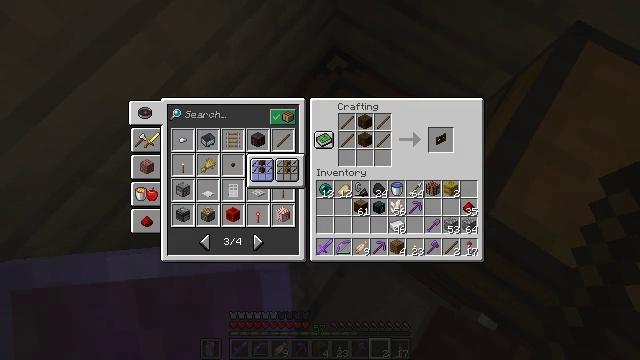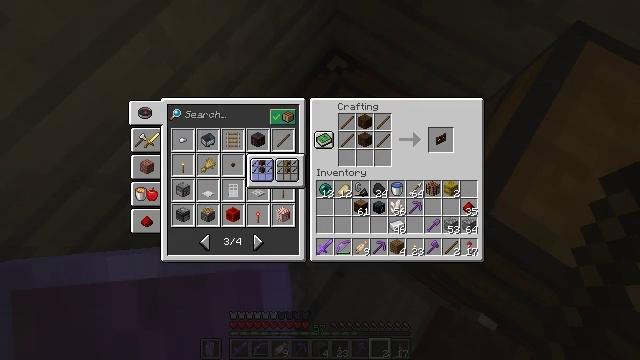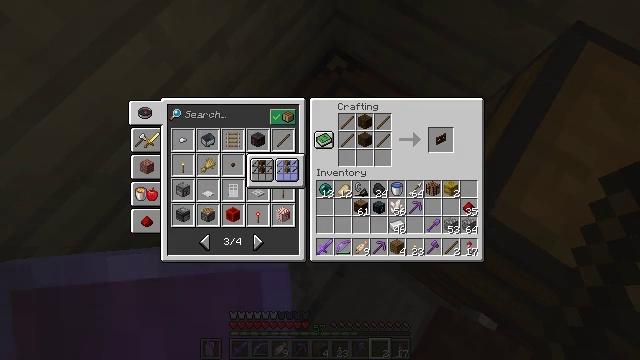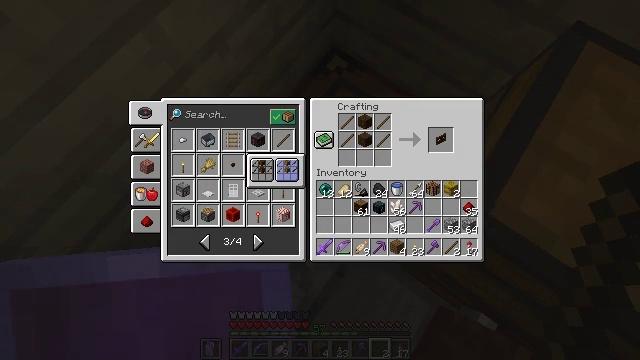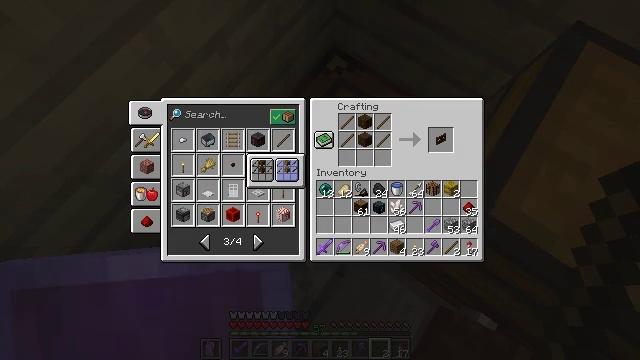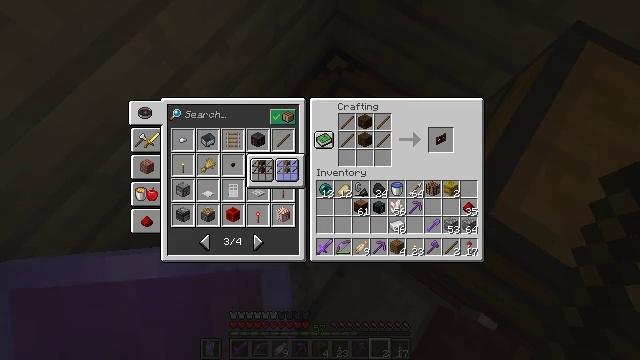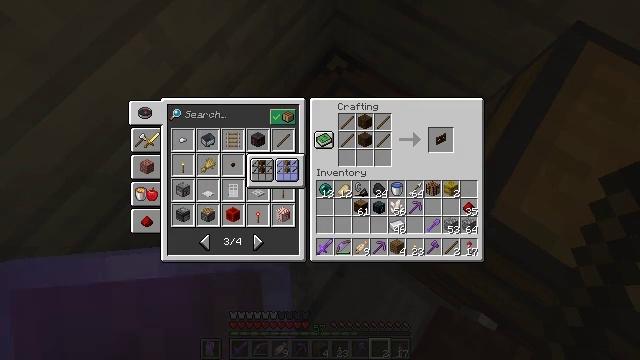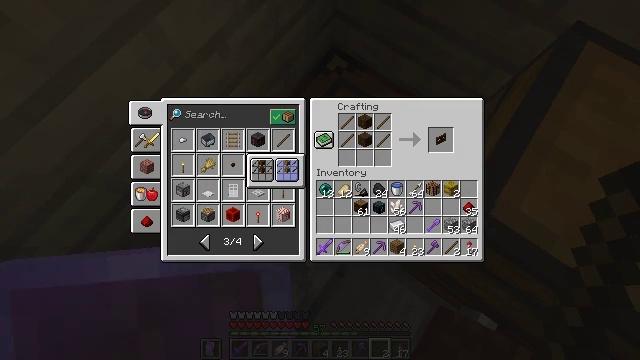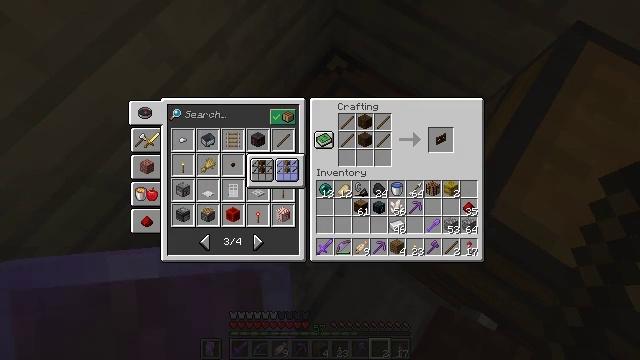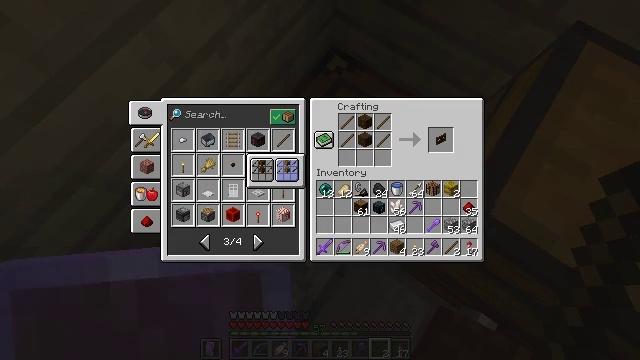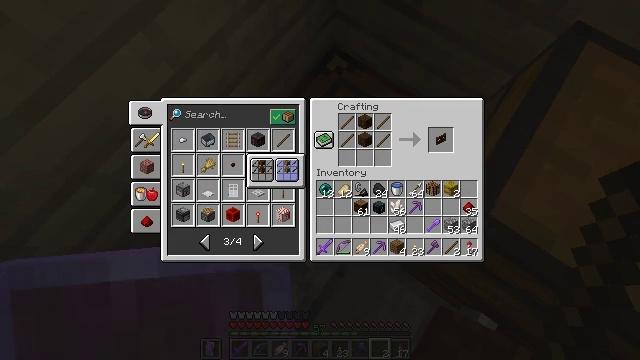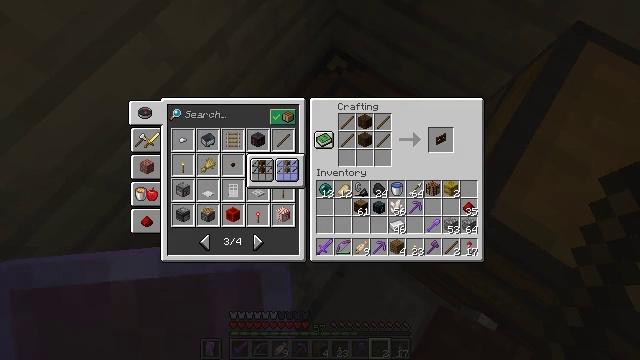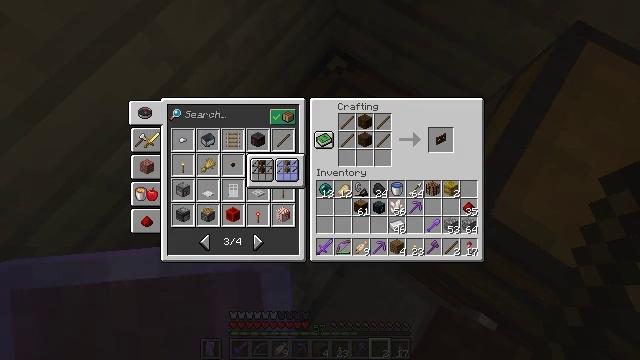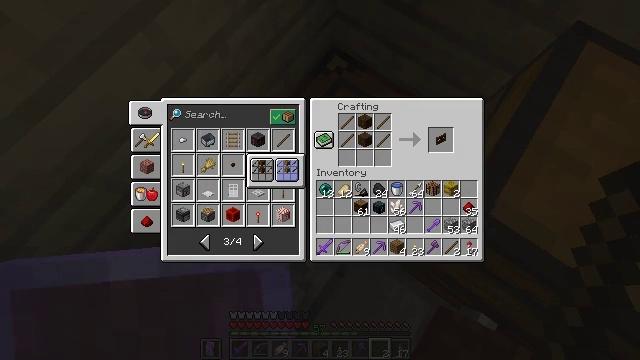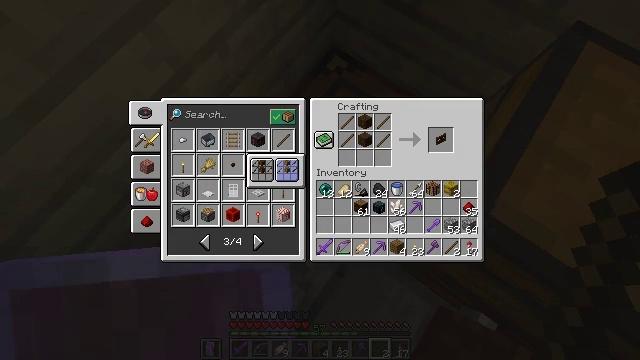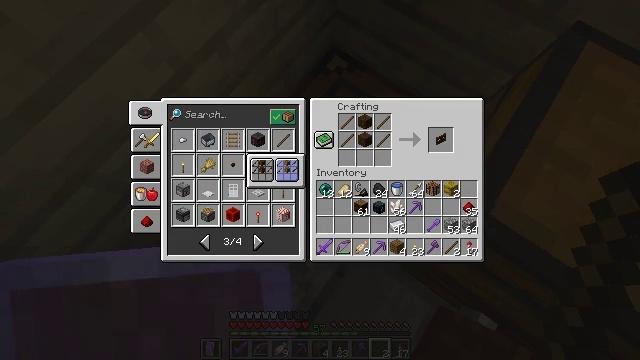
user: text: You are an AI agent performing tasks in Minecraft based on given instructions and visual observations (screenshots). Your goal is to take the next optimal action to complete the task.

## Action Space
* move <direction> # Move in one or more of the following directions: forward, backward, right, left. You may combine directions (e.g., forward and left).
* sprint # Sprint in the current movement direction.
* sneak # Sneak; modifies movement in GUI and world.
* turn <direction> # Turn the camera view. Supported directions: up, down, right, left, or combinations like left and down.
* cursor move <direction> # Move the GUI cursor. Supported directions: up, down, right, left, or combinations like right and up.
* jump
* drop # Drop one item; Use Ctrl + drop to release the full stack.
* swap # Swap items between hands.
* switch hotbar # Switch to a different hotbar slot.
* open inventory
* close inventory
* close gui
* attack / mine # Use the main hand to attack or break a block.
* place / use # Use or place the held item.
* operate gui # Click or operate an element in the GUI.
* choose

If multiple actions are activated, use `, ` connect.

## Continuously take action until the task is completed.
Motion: motion action
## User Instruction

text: Craft a spruce fence gate using the crafting table.
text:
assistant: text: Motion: turn right
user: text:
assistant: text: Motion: turn right
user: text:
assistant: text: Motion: no_op
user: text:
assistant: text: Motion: no_op
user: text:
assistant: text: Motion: no_op
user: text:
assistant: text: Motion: no_op
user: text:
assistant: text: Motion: no_op
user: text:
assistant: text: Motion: no_op
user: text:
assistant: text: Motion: no_op
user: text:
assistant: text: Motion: no_op
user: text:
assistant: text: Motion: no_op
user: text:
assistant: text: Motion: no_op
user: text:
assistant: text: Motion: no_op
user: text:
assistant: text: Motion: no_op
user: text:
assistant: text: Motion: no_op
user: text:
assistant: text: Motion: no_op
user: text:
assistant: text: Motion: no_op
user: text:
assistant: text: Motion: no_op
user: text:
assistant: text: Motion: no_op
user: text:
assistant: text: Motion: no_op
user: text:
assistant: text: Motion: no_op
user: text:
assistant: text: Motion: no_op
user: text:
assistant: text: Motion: no_op
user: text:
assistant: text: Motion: no_op
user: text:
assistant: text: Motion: no_op
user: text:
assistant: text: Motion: no_op
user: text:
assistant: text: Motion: no_op
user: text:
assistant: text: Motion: no_op
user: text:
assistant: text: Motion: no_op
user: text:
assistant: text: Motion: attack / mine